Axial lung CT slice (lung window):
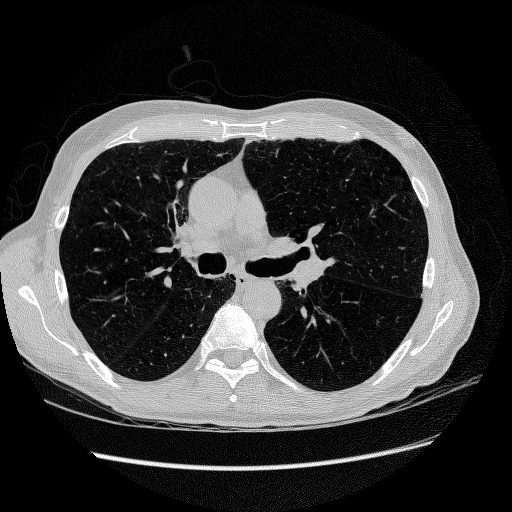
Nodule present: no